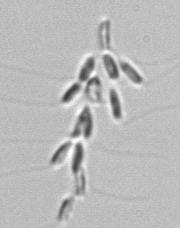
Label: Dinobryon